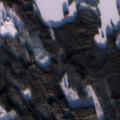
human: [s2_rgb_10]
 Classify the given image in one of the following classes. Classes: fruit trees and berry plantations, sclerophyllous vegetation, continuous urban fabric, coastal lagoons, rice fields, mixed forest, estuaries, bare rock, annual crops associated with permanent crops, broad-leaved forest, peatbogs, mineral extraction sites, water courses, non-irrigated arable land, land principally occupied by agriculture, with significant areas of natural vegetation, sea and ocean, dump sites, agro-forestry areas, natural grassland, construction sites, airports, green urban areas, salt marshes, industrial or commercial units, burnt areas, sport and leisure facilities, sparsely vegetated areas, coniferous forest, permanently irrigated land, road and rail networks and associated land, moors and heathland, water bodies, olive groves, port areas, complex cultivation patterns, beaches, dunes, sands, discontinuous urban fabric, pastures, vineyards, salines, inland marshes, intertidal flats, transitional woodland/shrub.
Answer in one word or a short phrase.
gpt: coniferous forest, mixed forest, water bodies